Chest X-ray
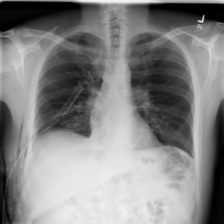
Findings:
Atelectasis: negative
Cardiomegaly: negative
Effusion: negative
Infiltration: negative
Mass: negative
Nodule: negative
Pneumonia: negative
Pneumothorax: positive
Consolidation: negative
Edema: negative
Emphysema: positive
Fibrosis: negative
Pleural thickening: negative
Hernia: negative